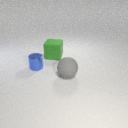
large gray rubber sphere to the right of small blue metal cylinder